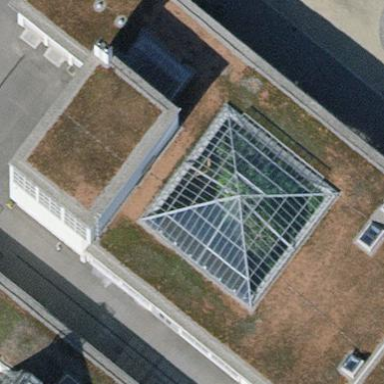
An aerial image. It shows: Greenhouse which is tourist attraction.